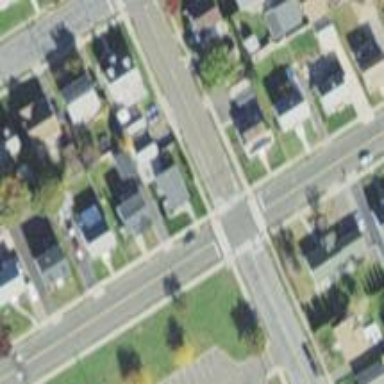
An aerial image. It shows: Marked road crossing.